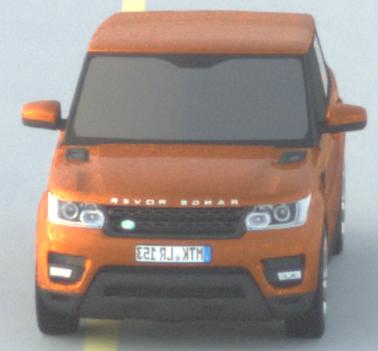
Make: Land Rover
Model: Range Rover Sport 5.0 V8 SC
Detailed model: Range Rover Sport (II)
Model produced from: 2013/09
Model produced until: 2015/07
Doors: 5
Color: orange
Road condition: dry road
Daytime: sunrise or sunset
Contrast: low contrast